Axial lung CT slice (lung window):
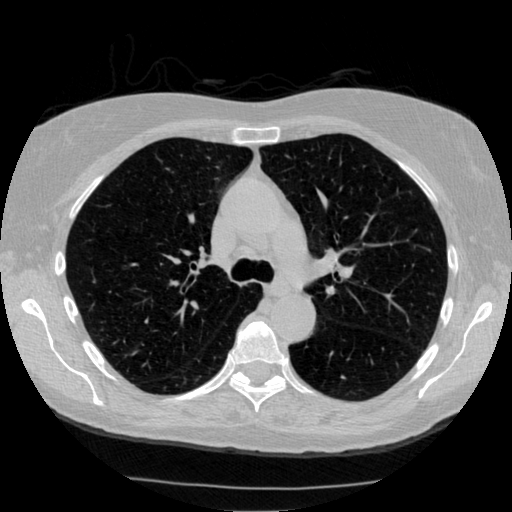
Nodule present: no